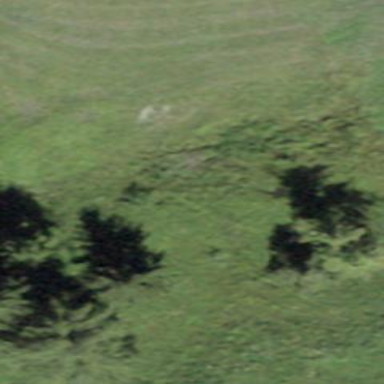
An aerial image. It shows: Forest area.